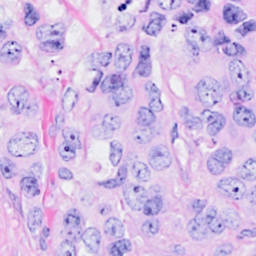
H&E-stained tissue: Breast